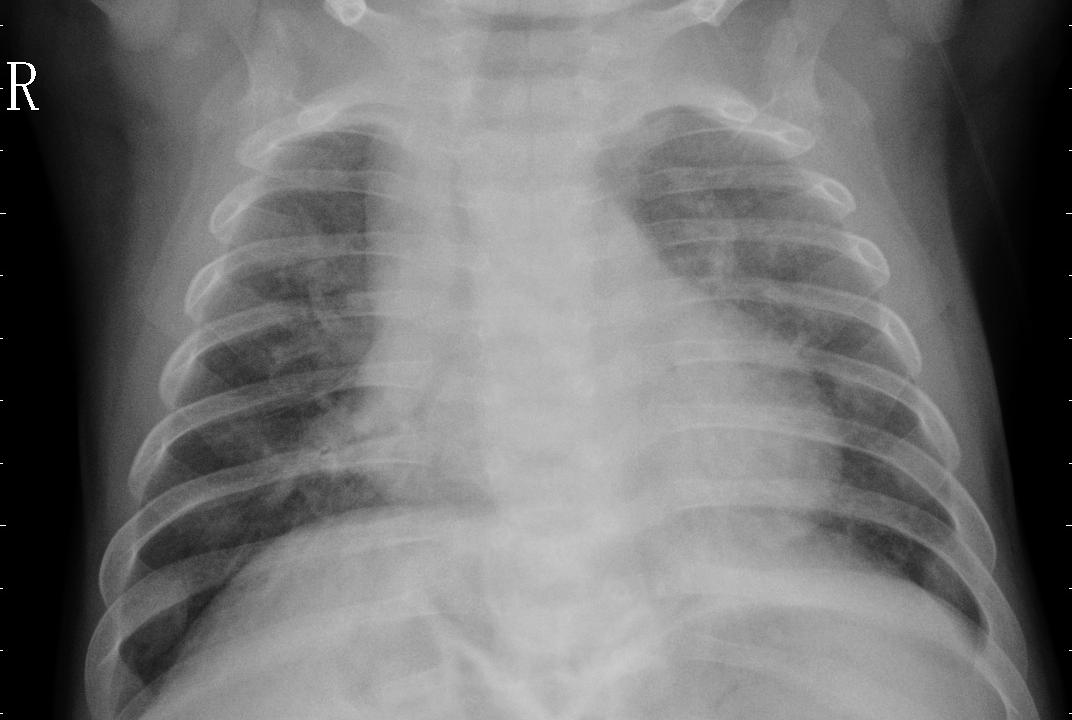
Diagnosis: PNEUMONIA